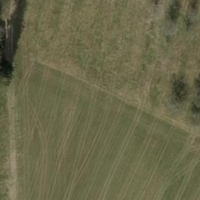
EUNIS habitat code: 52
Species observed at this site:
Capreolus capreolus